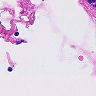
Metastatic tissue present: no